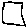
Label: square